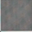
Piece: xx